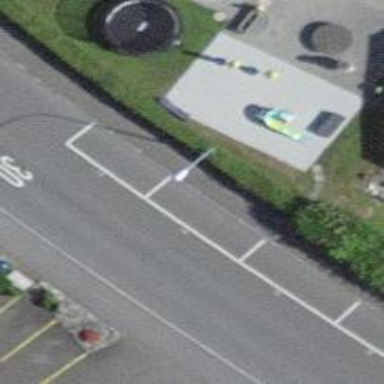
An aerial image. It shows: Parking lane.